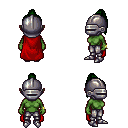
a pixel art fantasy rpg character, female body template, orc, green skin, red cape, metal pants, green long topknot hairstyle, metal helm, bracelets, metal boots, four views (front, back, left, right), 2x2 character sprite sheet, small pixel art, hard edges, no anti-aliasing